Interaction volume radius: 10 \u00c5
Interaction volume height: 25 \u00c5
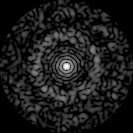
Disorder parameter: 0.8525